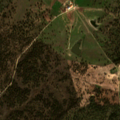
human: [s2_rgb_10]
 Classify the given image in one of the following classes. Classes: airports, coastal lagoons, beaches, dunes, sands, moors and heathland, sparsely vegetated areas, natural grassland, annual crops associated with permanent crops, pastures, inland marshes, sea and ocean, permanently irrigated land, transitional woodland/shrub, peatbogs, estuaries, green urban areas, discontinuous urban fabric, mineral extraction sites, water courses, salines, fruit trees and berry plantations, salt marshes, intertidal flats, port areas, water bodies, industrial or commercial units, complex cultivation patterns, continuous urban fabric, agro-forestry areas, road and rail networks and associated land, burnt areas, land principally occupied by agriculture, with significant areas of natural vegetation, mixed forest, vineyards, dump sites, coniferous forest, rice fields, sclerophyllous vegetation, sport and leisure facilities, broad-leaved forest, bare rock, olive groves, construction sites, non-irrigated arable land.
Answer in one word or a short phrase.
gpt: pastures, agro-forestry areas, broad-leaved forest